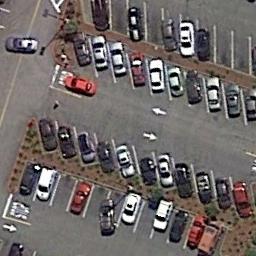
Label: parking_lot